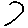
Label: star